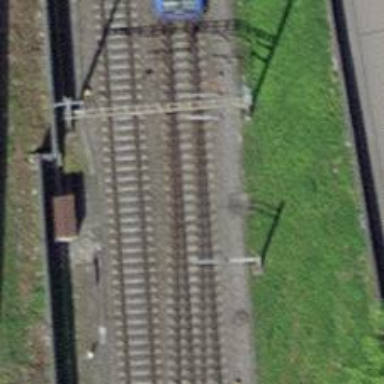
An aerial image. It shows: Railway switch.